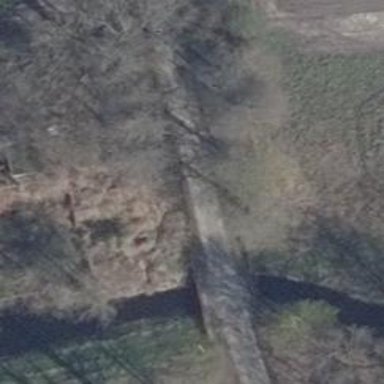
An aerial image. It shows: Unclassified road with asphalt surface running over bridge.